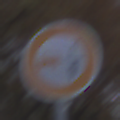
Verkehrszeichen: VerbotUeberholenEinspurigeFahrzeuge
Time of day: SunriseSunset
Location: Outdoor (Urban)
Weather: PartlyCloudy
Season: NotSpecified
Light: Natural